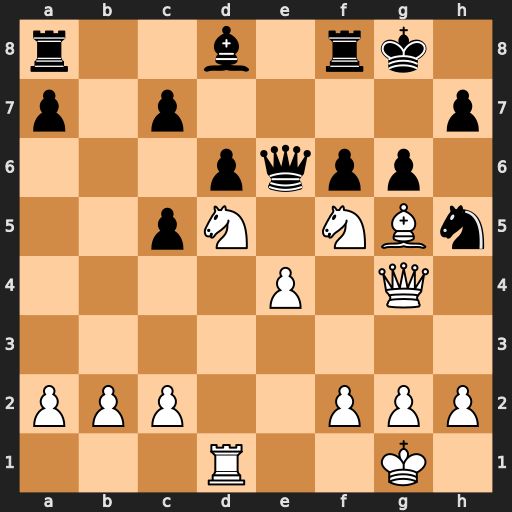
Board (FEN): r2b1rk1/p1p4p/3pqpp1/2pN1NBn/4P1Q1/8/PPP2PPP/3R2K1
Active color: w
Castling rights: -
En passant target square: -
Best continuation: Nh6+ Kg7 Qxe6